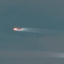
Label: SeaLake